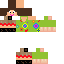
A male human skin with medium skin, wearing brown long hair dressed in a green tshirt and brown pants, featuring a closed mouth.